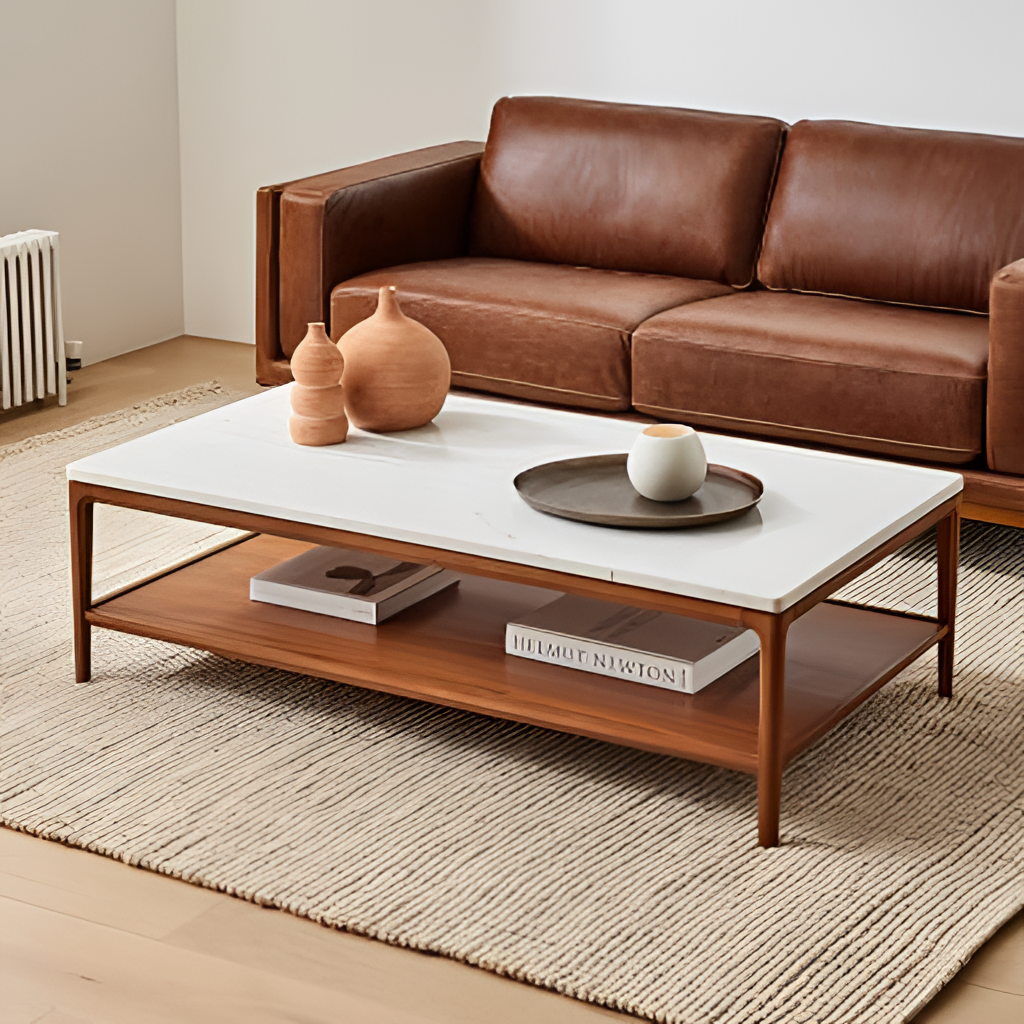
brown leather sofa, living room, contemporary, wood flooring, with plank pattern, paint wallpaper, with solid pattern